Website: home-depot
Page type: account-dashboard
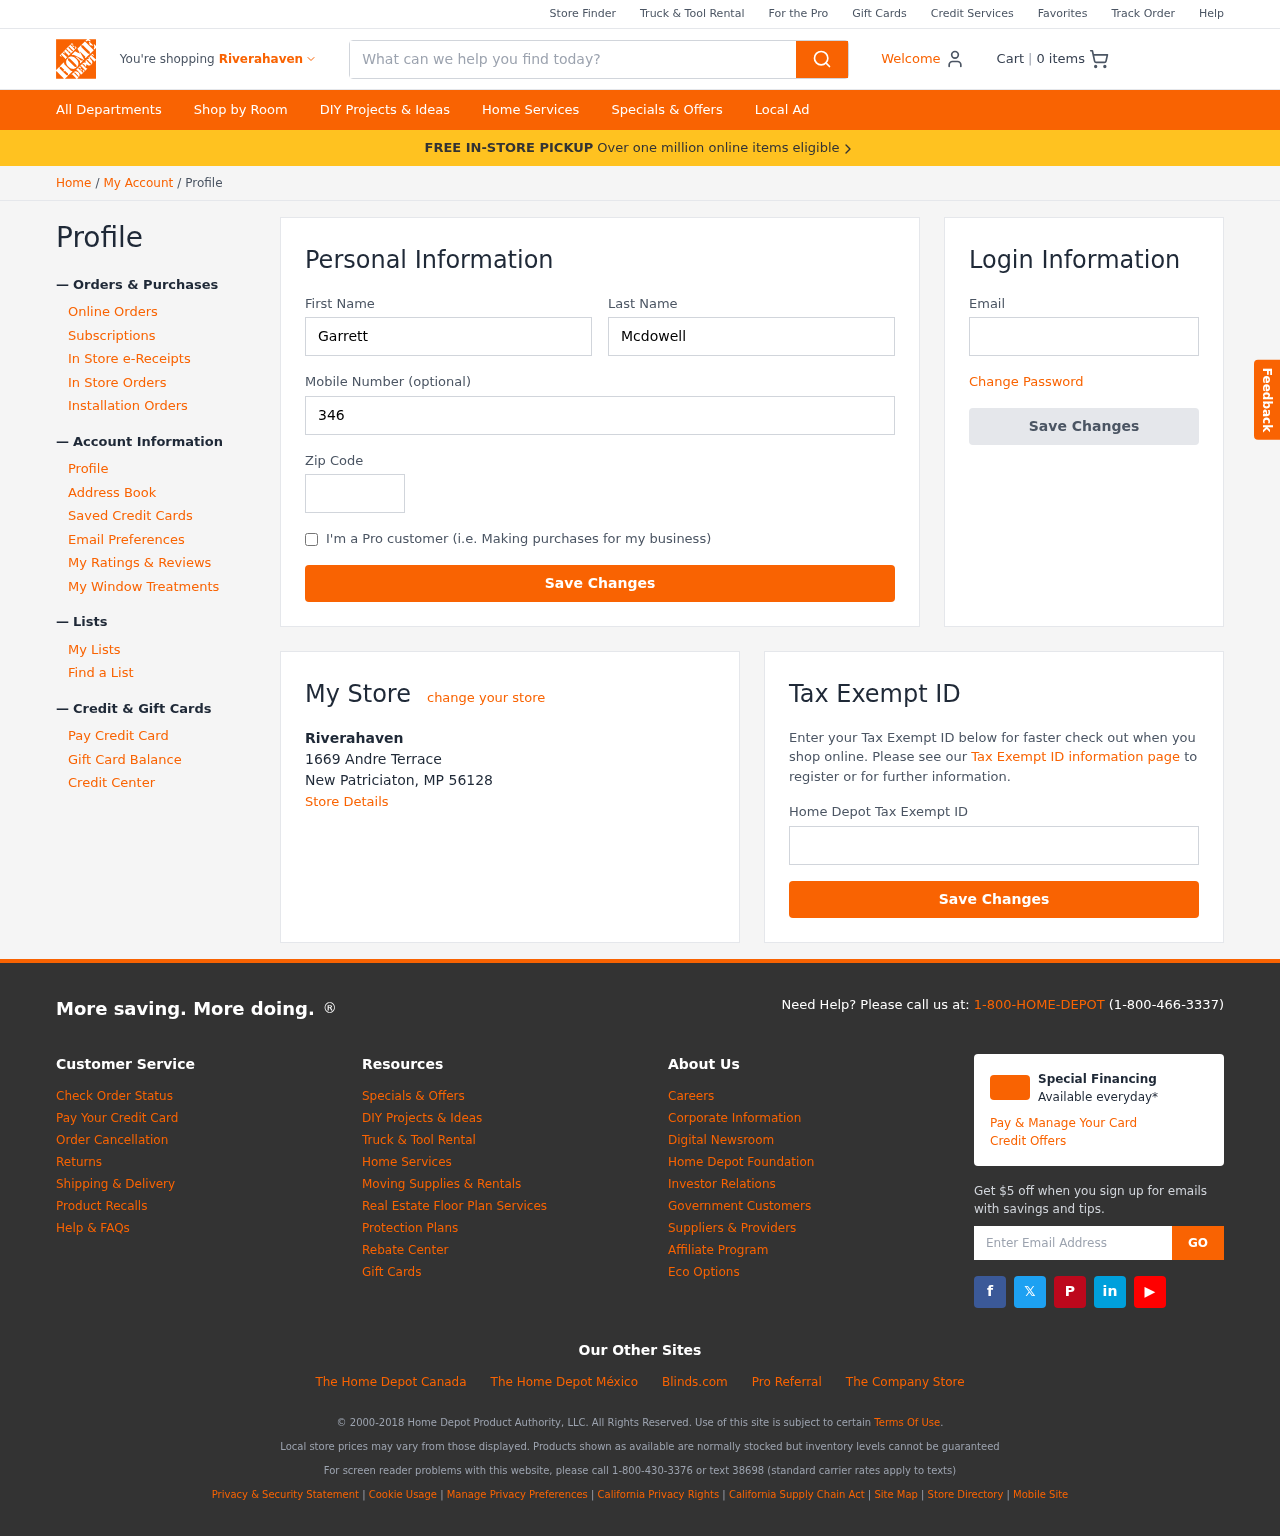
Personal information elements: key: PII_CITY
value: Riverahaven
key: PII_EMAIL
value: gmcdowell@gmail.com
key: PII_FIRSTNAME
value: Garrett
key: PII_LASTNAME
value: Mcdowell
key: PII_LOCATION1_CITY_STATE_ZIP
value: New Patriciaton, MP 56128
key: PII_LOCATION1_NAME
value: Riverahaven
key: PII_LOCATION1_STREET
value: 1669 Andre Terrace
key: PII_PHONE
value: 3463078907
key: PII_POSTCODE
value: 14997
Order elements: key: ORDER_NUM_ITEMS
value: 0
Search elements: key: HEADER_SEARCH
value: What can we help you find today?